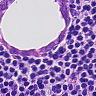
Metastatic tissue present: yes